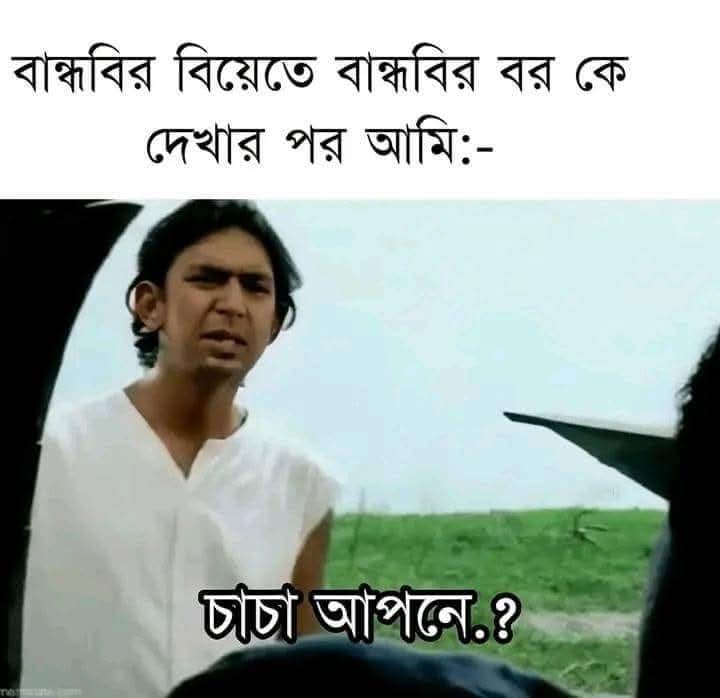
Text: বান্ধবির বিয়েতে বান্ধবির বর কে দেখার পর আমি:-
চাচা আপনে.?
Label: Non Hate